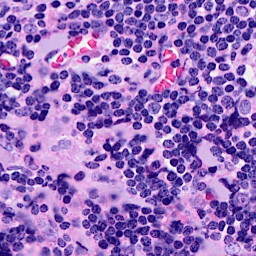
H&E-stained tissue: Breast